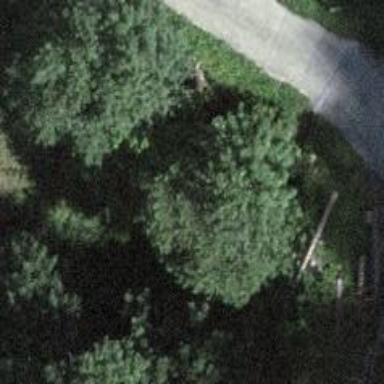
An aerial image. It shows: Culvert tunnel.